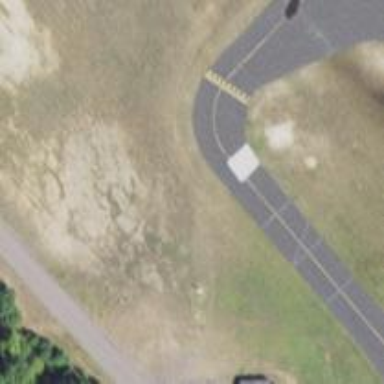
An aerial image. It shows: Image of taxiway at airport.